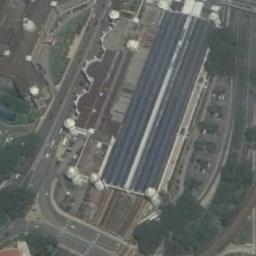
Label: railway_station